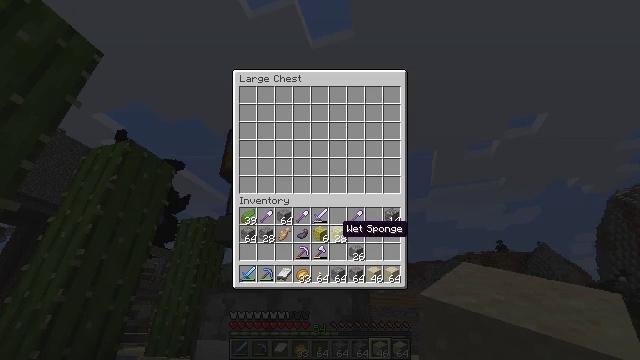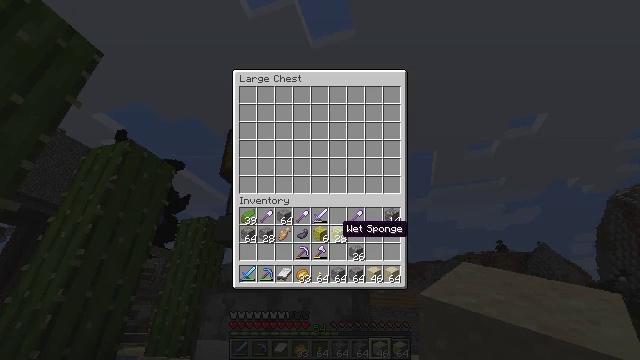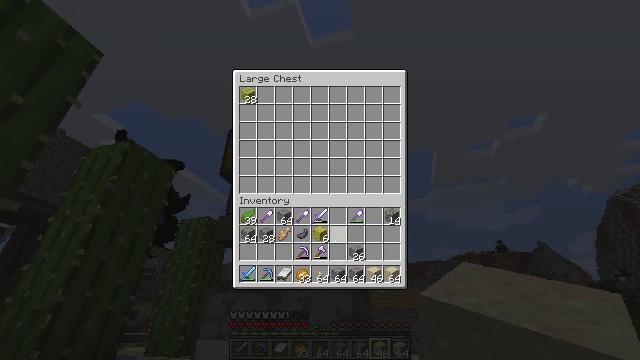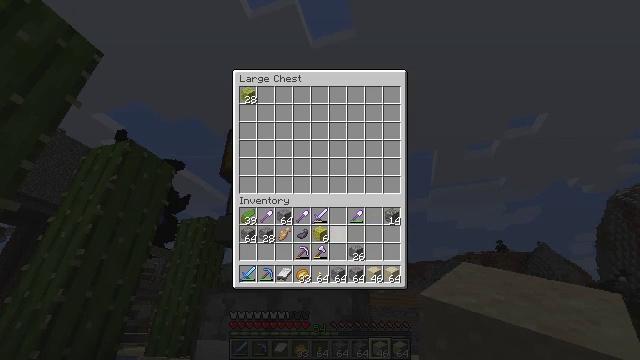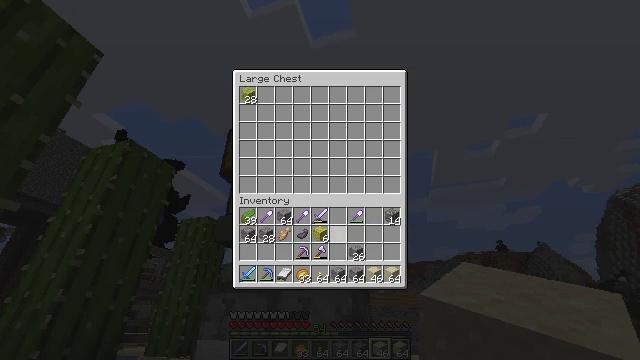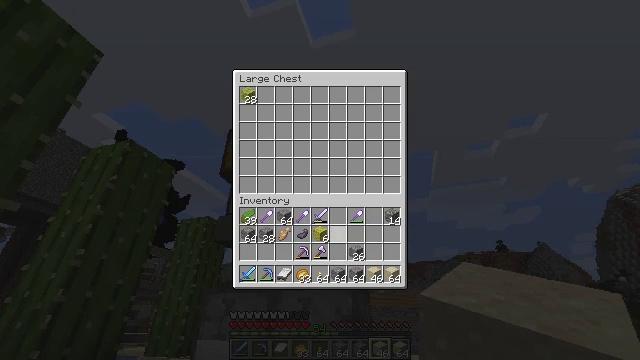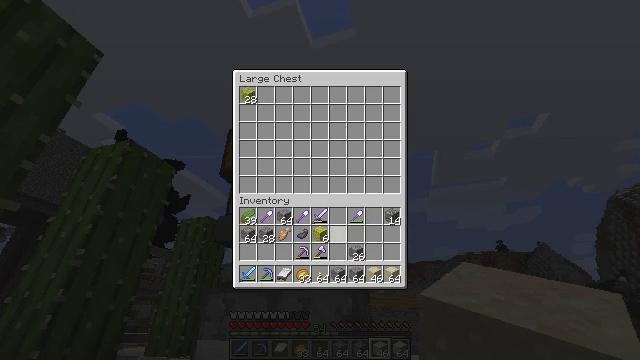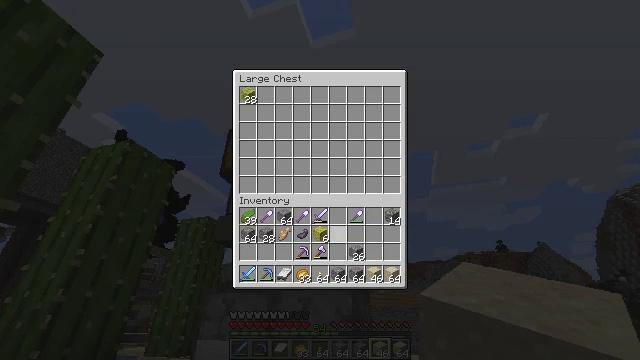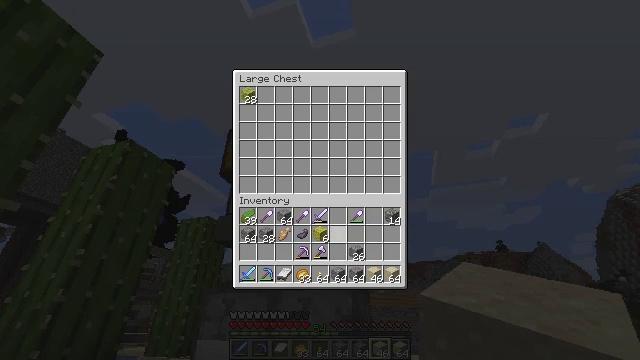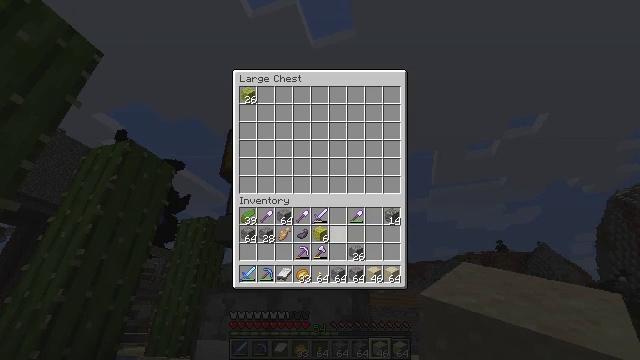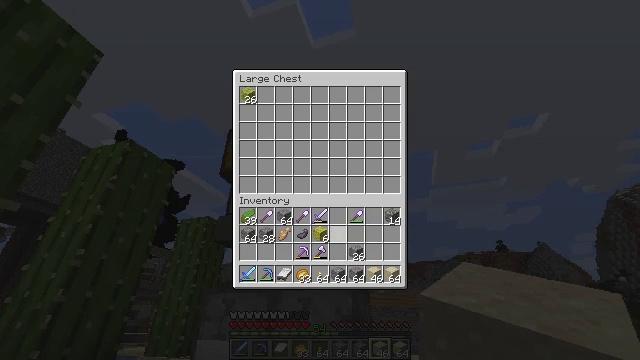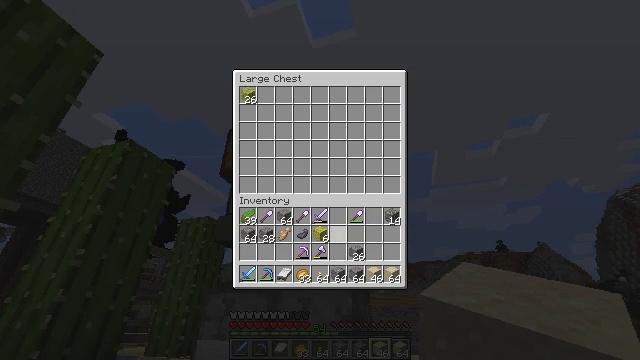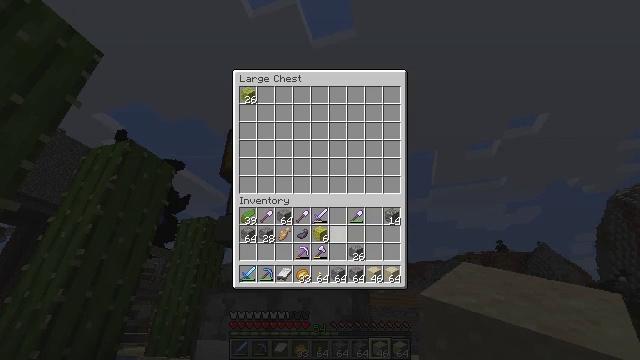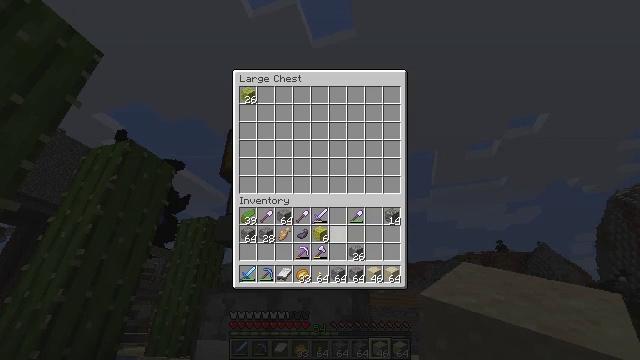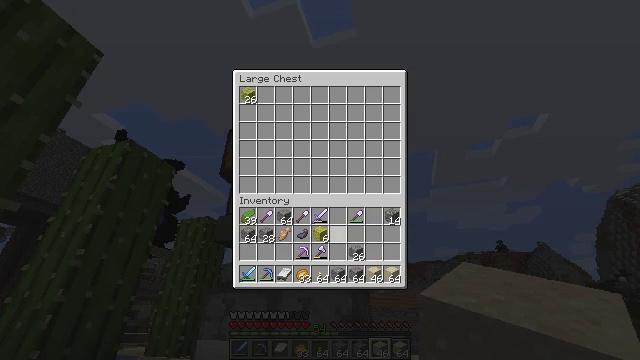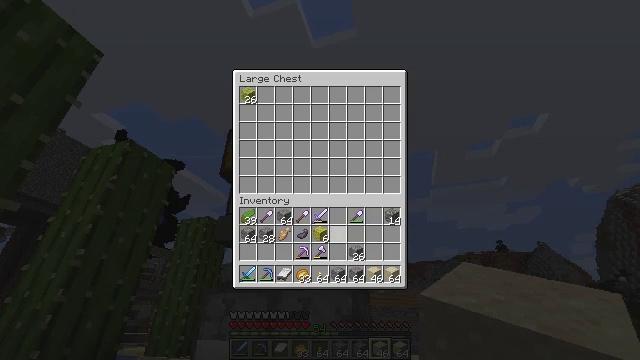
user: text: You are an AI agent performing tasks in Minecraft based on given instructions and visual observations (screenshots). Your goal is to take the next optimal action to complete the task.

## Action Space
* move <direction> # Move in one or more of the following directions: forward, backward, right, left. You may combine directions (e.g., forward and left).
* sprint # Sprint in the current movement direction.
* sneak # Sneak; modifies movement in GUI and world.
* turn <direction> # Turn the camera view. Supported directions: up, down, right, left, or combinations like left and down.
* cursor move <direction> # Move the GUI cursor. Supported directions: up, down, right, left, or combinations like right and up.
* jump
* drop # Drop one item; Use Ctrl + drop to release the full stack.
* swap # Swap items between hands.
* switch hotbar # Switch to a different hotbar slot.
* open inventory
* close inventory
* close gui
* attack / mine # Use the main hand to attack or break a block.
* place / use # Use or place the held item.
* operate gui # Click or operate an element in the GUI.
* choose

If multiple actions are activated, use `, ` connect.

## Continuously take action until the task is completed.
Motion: motion action
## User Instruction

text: Remove a cod from the inventory.
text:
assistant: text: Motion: sneak
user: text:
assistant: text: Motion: sneak, choose
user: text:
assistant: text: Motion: sneak, choose
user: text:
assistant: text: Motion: sneak, choose
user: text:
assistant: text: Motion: sneak
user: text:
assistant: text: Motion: sneak
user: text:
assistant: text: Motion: no_op
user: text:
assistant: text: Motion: no_op
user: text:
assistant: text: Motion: no_op
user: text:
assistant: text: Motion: no_op
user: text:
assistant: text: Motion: no_op
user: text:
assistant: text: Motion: no_op
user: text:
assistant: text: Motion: no_op
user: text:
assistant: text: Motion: no_op
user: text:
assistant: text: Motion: no_op
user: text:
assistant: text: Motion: no_op
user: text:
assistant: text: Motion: no_op
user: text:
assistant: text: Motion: no_op
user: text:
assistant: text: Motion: no_op
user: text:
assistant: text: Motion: no_op
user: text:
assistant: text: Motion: no_op
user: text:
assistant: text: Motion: no_op
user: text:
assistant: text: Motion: no_op
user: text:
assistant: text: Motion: no_op
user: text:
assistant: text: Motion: close gui
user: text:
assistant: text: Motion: open inventory
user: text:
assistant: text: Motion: turn left and down
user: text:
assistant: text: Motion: turn left and down
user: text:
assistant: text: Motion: turn left and down
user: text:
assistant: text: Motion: turn left